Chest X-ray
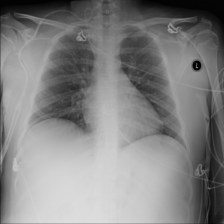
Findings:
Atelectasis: negative
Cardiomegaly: negative
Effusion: negative
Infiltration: negative
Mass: negative
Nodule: negative
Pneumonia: negative
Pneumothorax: negative
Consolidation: negative
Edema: negative
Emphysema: negative
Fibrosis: negative
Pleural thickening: negative
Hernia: negative